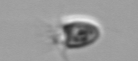
Label: Balanion